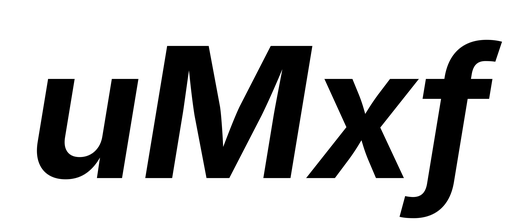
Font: Inter-Italic_Bold_Italic